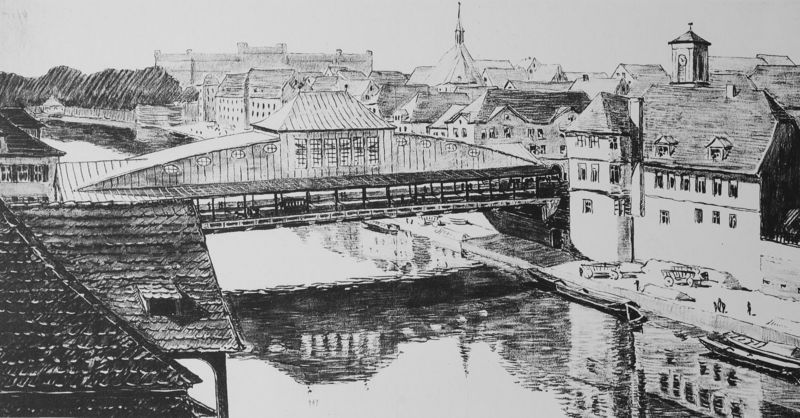
Titel: Zeichnung für das Projekt Fuldabrücke in Kassel
Künstler: Theodor Fischer
Standort: München
Institution: Architektursammlung der Technischen Universität
Schlagwörter: himmel, mann, wasser, weiß, bäume, fluss, kirchturm, landschaft, menschen, stadt, ufer, fenster, frau, fussgänger, grau, holz, schwarz, skizze, strasse, zeichnung, dach, gebäude, haus, schloss, weg, leute, wand, architektur, spiegel, bach, häuser, hügel, spiegelung, brücke, gewässer, gitter, kanal, kirche, wald, boot, boote, kahn, karren, turm, schiff, schiffe, wellen, ruhe, fassaden, ort, vedute, venedig, spiegelbild, fischer, zug, dächer, giebel, ziegel, grafik, laden, arbeiter, auto, wagen, kai, promenade, querformat, uhr, bretter, tor, anlegen, reflexion, foto, fotografie, ortschaft, stadtansicht, tusche, fensterladen, überdachung, burg, türme, palast, kanu, fracht, kohle, dachfenster, gauben, druck, schwarzweiss, schraffur, radierung, bleistift, entwurf, walmdach, eisenbahn, eisenbahnbrücke, urban, spiegelungen, gaube, gespiegelt, autos, kirchturmuhr, turmuhr, gaupe, dachreiter, uhrenturm, holzbrücke, reflektionen, gondeln, uhrturm, hochhaus, überdacht, dachschindeln, ausladen, brückenhaus, edinburgh, lieferwagen, rqadierung, uhrtum